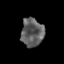
Tissue: skin
Cell type: Epithelial cells
Senescence score: 0.2525
Nuclear area (px): 624
Mean DAPI intensity: 95.349